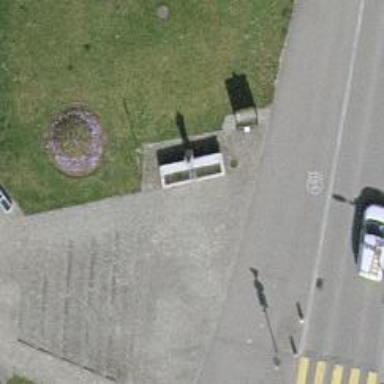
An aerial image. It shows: Fountain.